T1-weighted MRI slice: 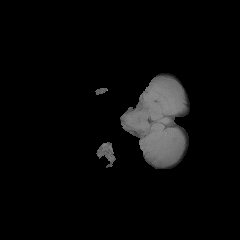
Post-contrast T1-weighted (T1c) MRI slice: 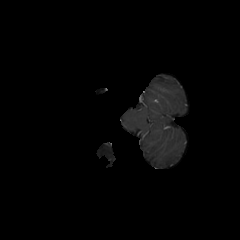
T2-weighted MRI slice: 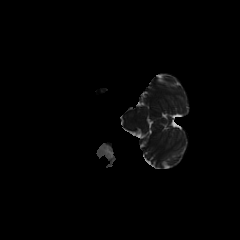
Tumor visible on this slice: yes